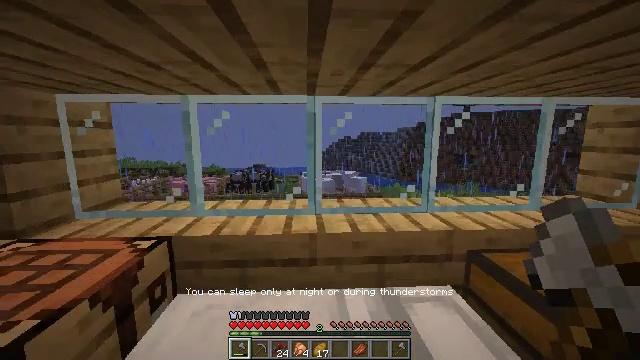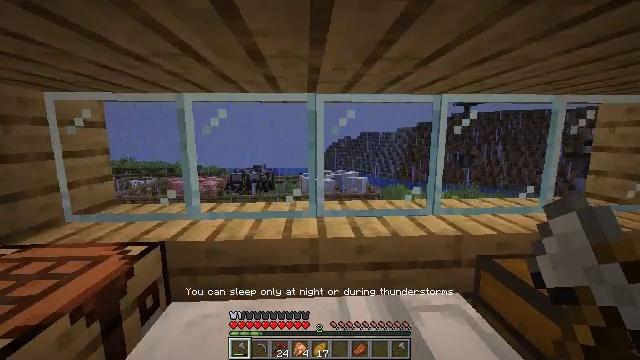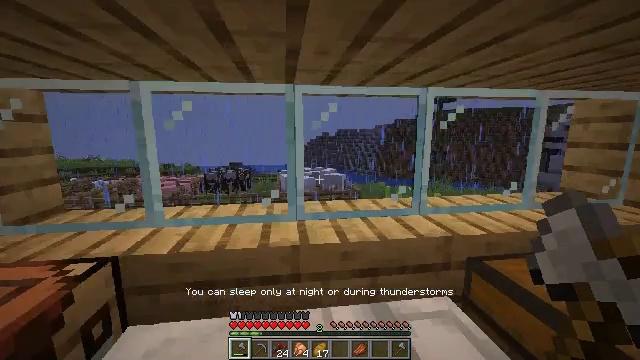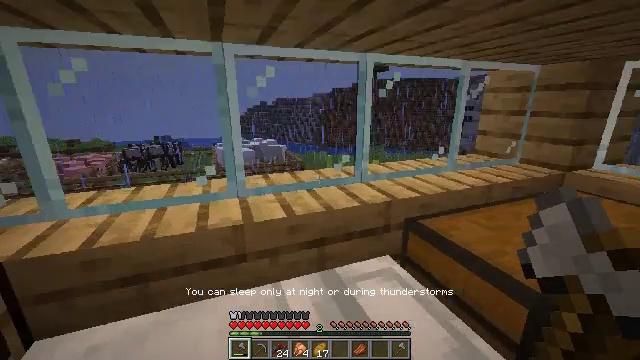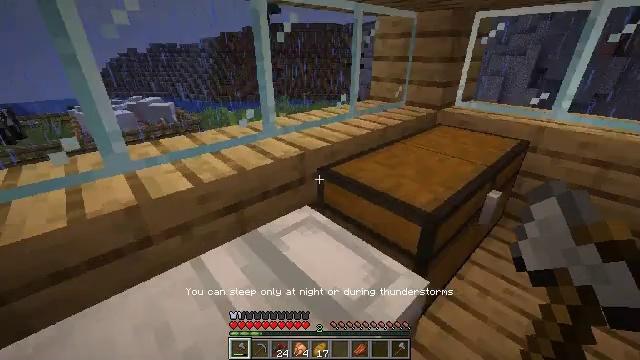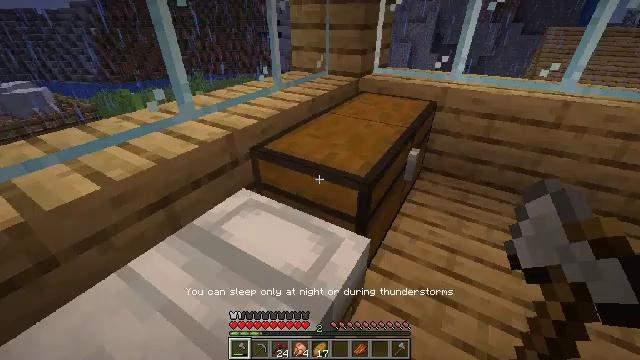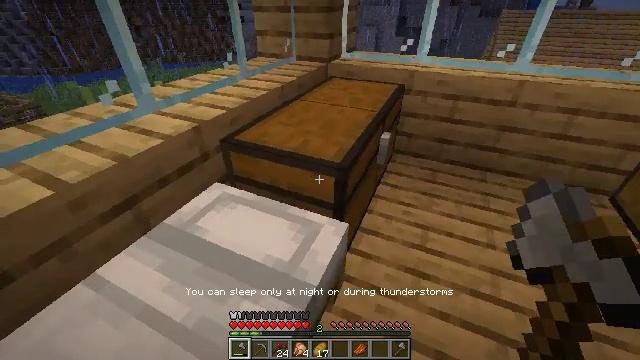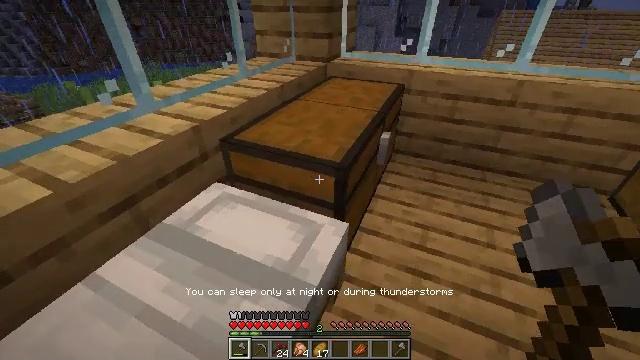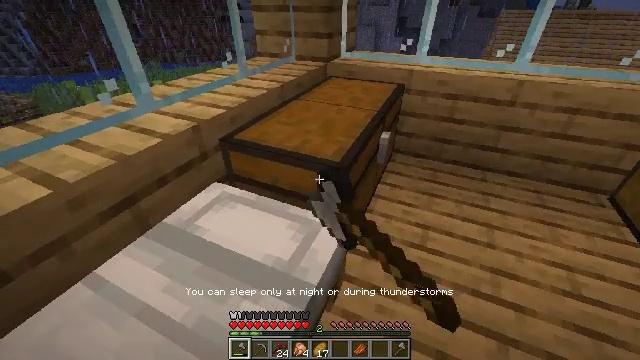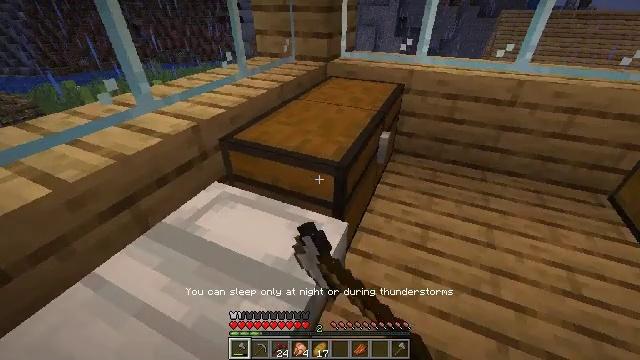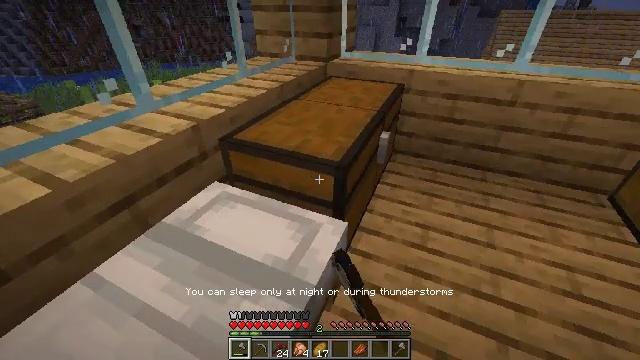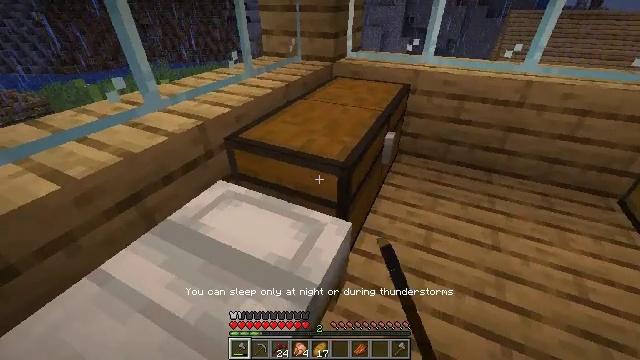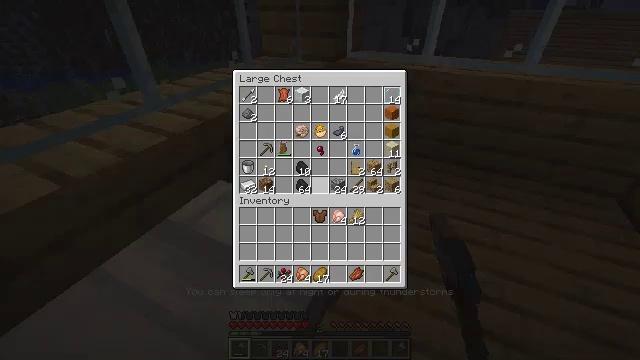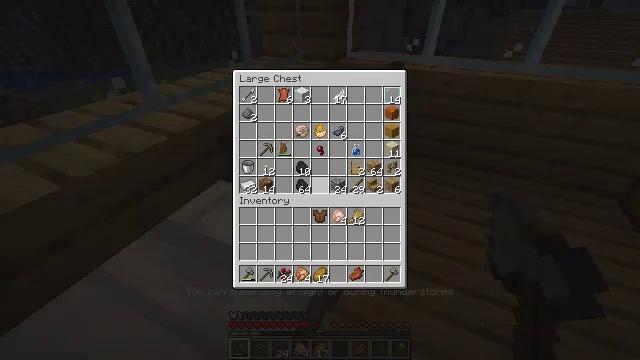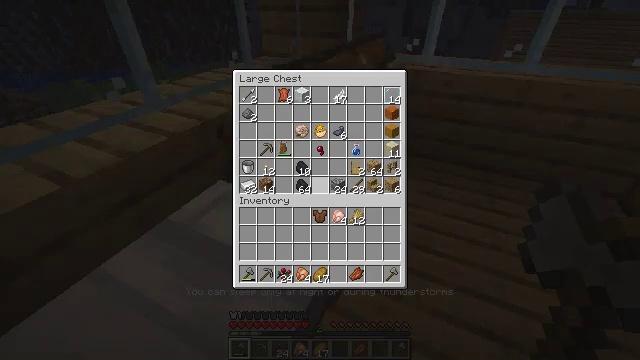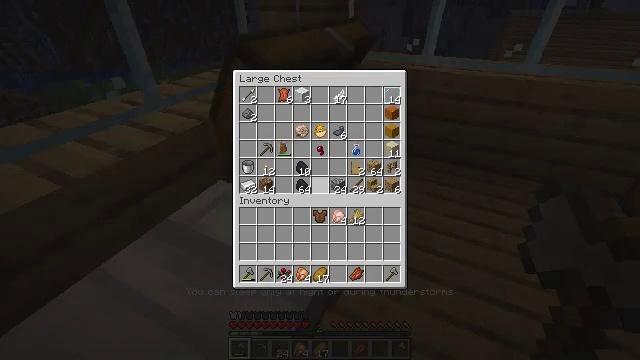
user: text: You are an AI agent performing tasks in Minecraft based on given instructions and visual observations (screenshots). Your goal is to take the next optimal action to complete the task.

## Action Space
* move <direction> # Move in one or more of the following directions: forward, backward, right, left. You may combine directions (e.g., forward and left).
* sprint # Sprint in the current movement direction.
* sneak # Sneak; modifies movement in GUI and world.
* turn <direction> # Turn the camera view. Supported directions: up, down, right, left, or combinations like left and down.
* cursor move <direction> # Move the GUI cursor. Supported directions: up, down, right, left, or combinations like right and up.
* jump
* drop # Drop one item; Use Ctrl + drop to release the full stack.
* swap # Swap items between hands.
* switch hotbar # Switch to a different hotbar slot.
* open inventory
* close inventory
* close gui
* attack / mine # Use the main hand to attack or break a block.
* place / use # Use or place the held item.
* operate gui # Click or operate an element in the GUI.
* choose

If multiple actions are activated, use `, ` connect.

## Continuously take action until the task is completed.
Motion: motion action
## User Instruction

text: Break the attached pumpkin stem.
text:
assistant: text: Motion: move forward, attack / mine
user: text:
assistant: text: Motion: turn right, attack / mine
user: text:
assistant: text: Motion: turn right and down, attack / mine
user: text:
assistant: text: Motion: turn right and down, attack / mine
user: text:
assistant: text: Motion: turn right and down, attack / mine
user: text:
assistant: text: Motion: turn right and down, attack / mine
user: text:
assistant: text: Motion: attack / mine and use / place
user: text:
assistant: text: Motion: attack / mine and use / place
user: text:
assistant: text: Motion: attack / mine and use / place
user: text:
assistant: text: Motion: attack / mine
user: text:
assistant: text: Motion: turn left, attack / mine
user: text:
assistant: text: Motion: cursor move right, operate gui
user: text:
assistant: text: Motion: operate gui
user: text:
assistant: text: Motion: operate gui
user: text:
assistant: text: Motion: operate gui
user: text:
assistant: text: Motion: operate gui
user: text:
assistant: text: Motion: cursor move left, operate gui
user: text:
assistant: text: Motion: operate gui
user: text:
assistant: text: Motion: operate gui
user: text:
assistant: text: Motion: operate gui
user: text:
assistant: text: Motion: operate gui
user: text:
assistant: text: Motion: operate gui
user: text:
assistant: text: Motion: cursor move right, operate gui
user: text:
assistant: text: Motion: cursor move right, operate gui
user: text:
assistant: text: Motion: cursor move right, operate gui
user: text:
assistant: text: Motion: cursor move right, operate gui
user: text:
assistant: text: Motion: operate gui
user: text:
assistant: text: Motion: cursor move down, operate gui
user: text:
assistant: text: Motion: cursor move down, operate gui
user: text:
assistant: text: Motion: operate gui